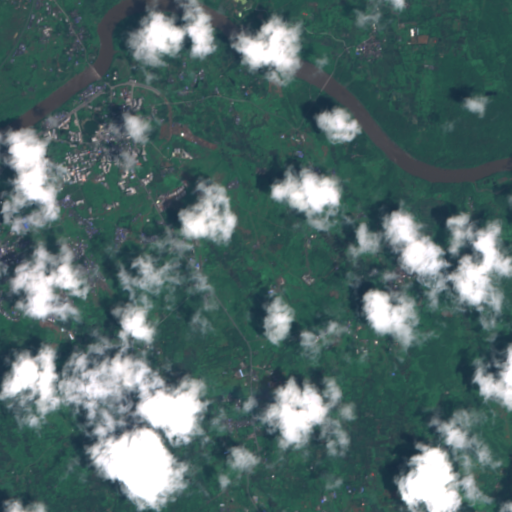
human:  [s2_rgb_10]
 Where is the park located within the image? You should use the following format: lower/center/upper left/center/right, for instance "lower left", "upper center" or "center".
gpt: The park is located in the upper left of the image.
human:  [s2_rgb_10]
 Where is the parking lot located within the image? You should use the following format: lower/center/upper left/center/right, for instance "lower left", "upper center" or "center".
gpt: The parking lot is located in the upper left of the image.
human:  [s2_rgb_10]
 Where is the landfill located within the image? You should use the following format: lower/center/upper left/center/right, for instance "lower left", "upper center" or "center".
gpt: There is no landfill in the image.